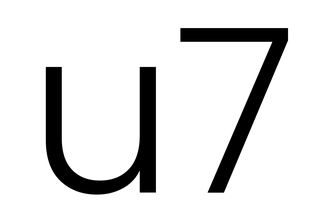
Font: Poppins-Light